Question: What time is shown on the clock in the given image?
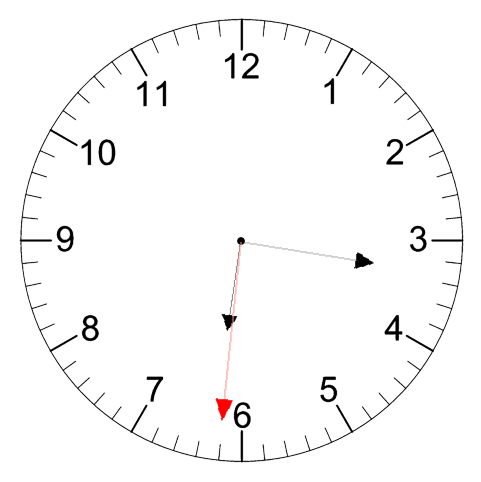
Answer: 06:16:31